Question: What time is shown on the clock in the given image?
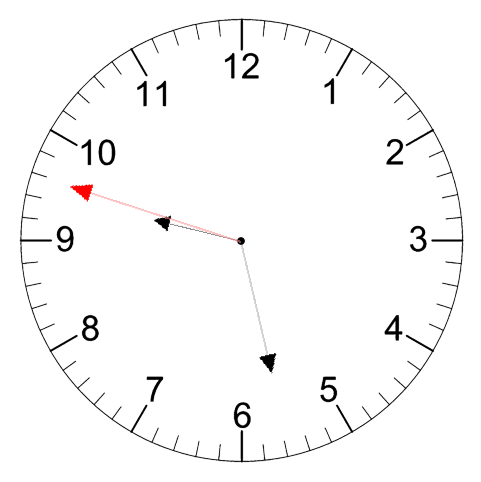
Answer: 09:27:48